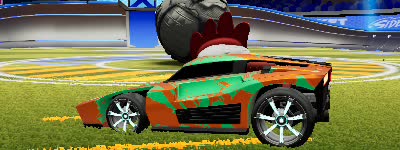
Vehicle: breakout